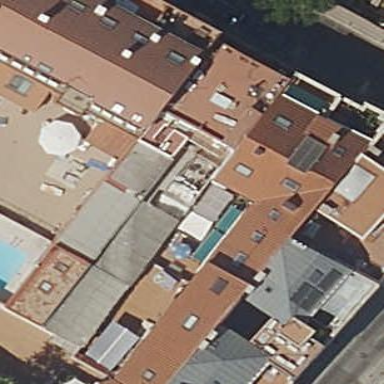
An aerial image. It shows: Image showing building with apartments.